Question: Count the number of objects in the diagram.
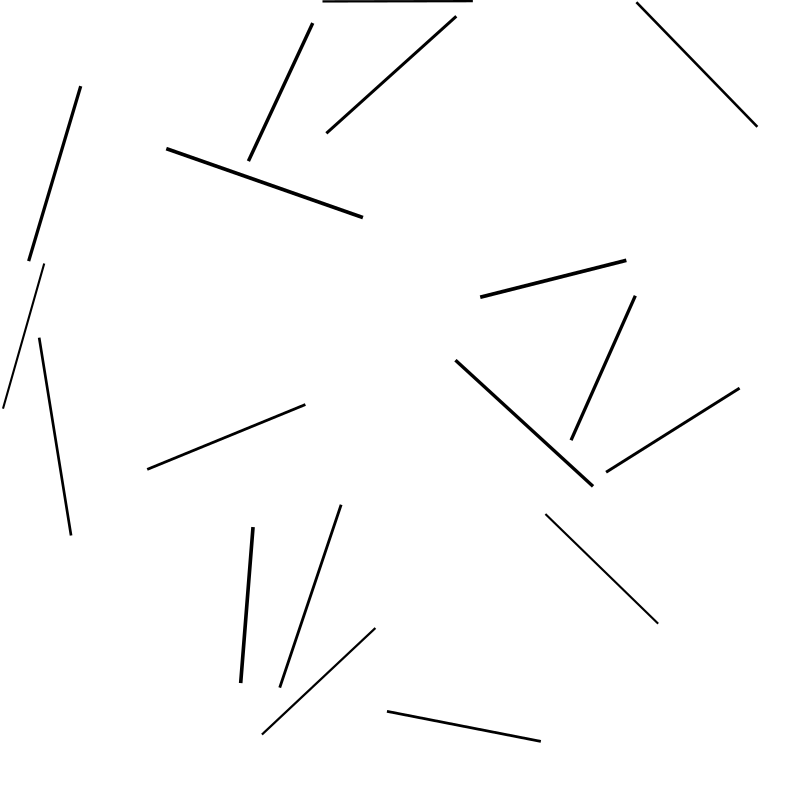
Answer: 18